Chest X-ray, PA view. Patient: 22 years old, sex M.
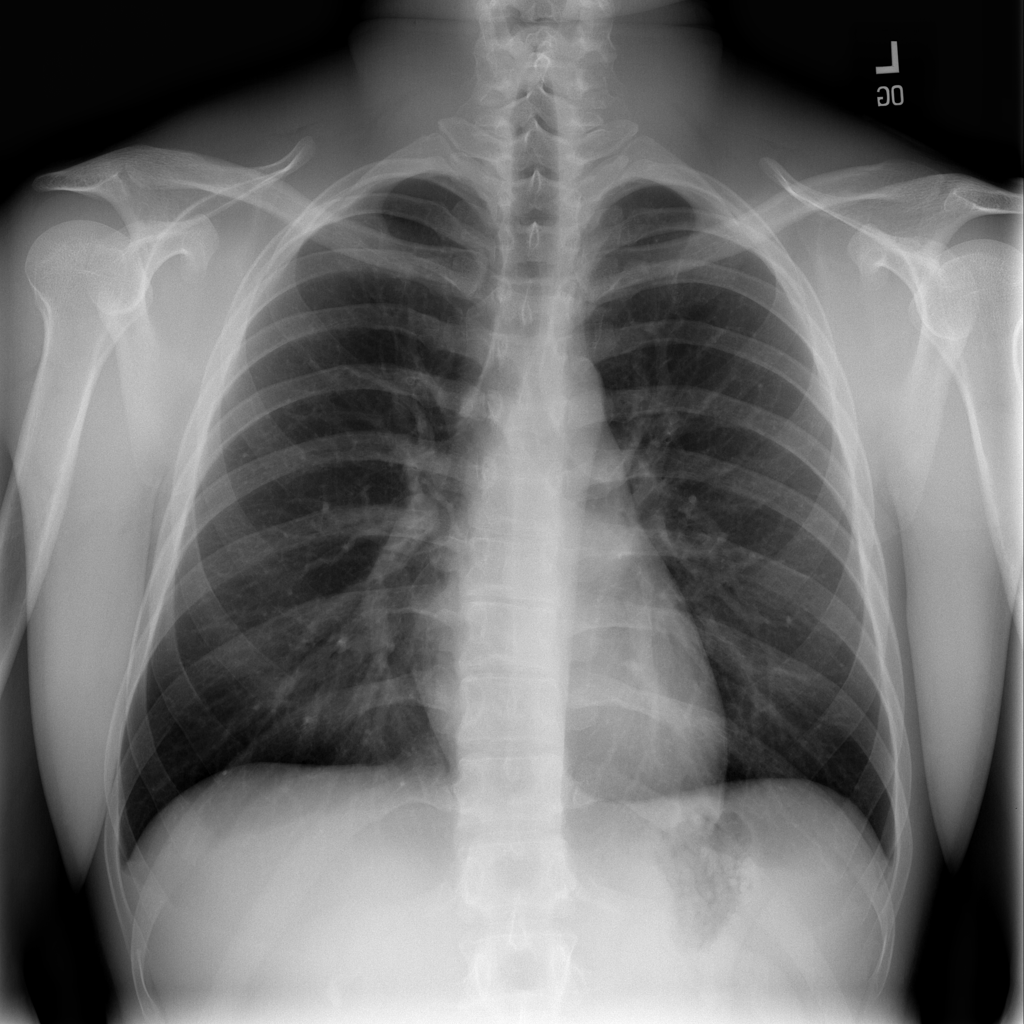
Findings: No Finding